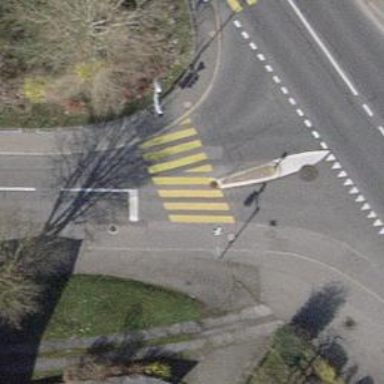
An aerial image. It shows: Zebra crossing on the road.